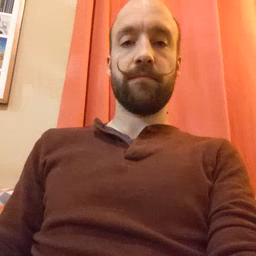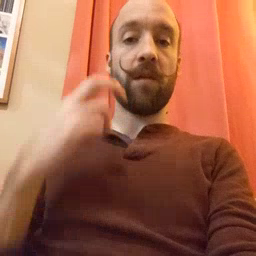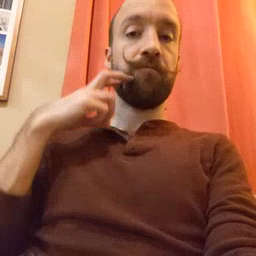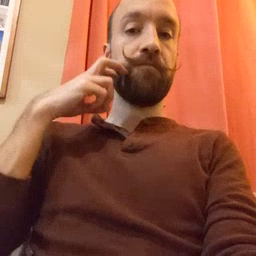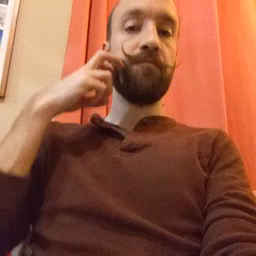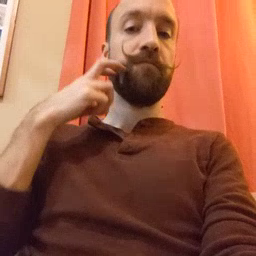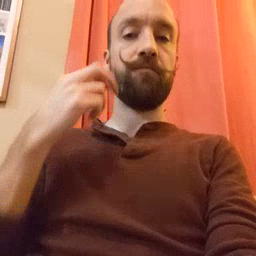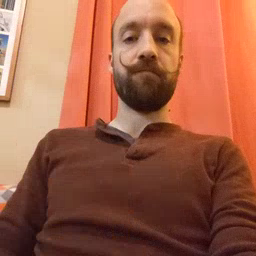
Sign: gum